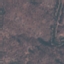
Land use / land cover: HerbaceousVegetation